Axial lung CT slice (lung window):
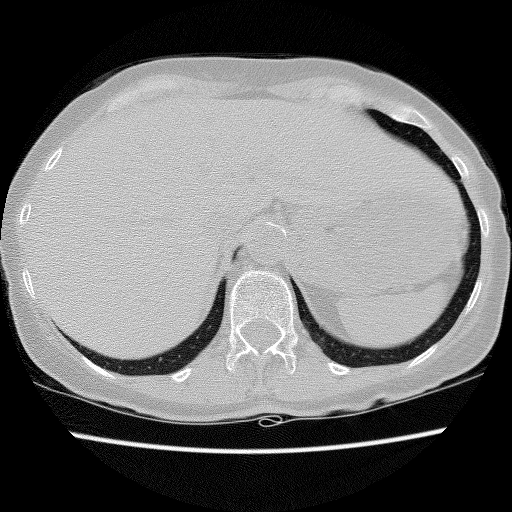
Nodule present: no